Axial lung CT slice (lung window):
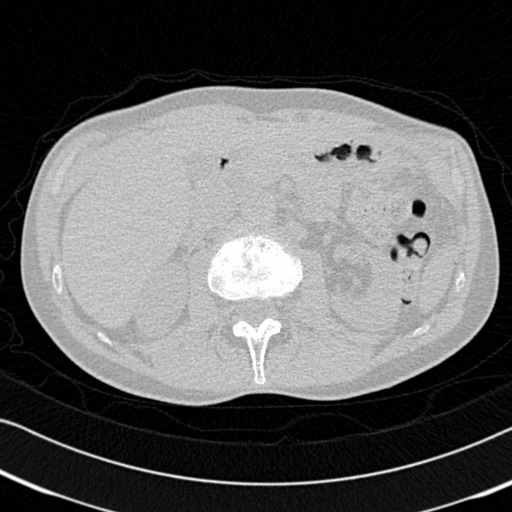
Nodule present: no